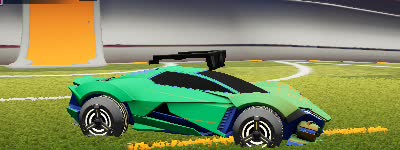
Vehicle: werewolf